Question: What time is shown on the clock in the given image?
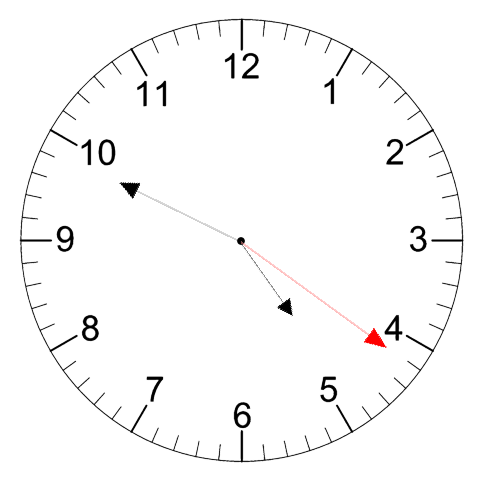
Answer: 04:49:21